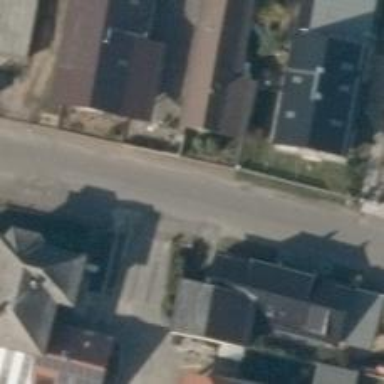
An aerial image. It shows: Residential road with asphalt surface and no sidewalks.